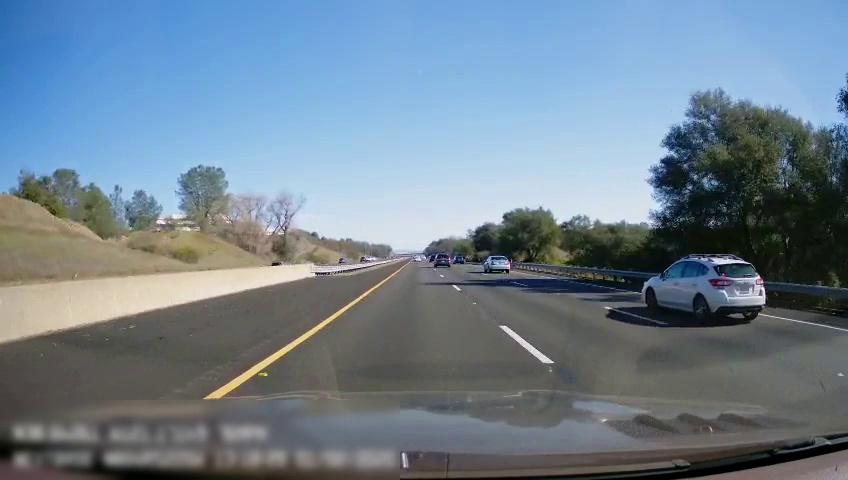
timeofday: Day
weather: Sunny
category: Drivable Space
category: Vehicles | SUV
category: Vehicles | SUV
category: Vehicles | Car
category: Vehicles | SUV
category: Lanes | Current Lane
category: Lanes | Current Lane
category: Lanes | Alternate Lane
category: Lanes | Alternate Lane